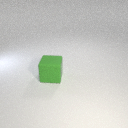
large green rubber cube